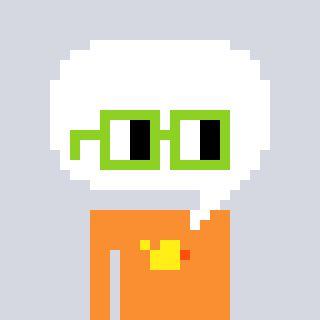
a pixel art character with square light green glasses, a speech bubble-shaped head and a orange-colored body on a cool background